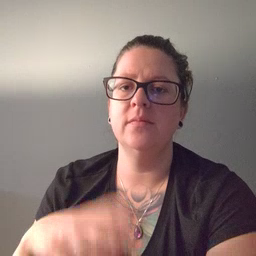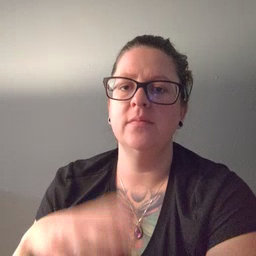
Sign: rain